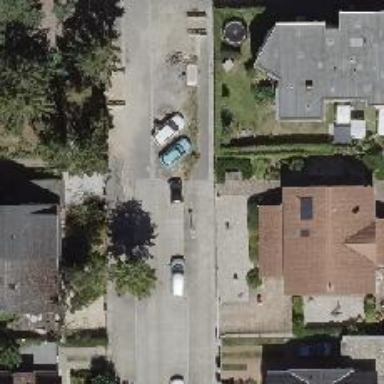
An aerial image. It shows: Asphalt footway.